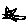
Label: cat